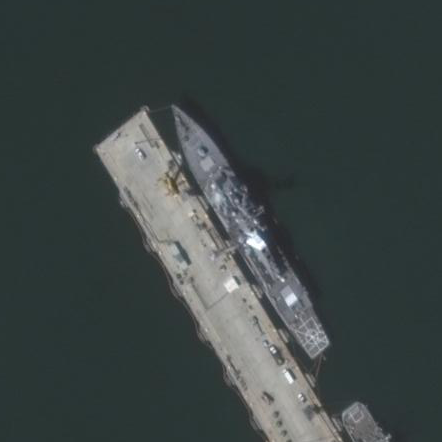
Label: Arleigh_Burke-class_destroyer